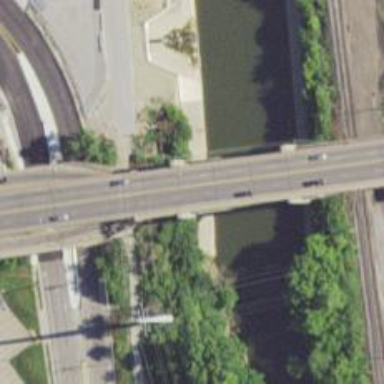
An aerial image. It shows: Viaduct bridge over trunk highway.